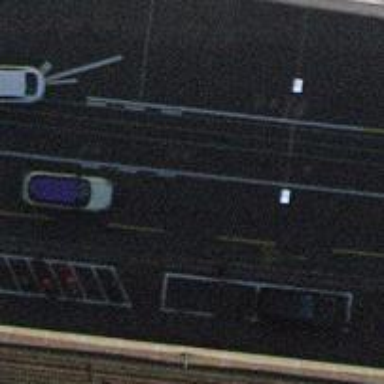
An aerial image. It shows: Bus stop for trolleybuses with designated stop position for public transport.